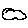
Label: cloud